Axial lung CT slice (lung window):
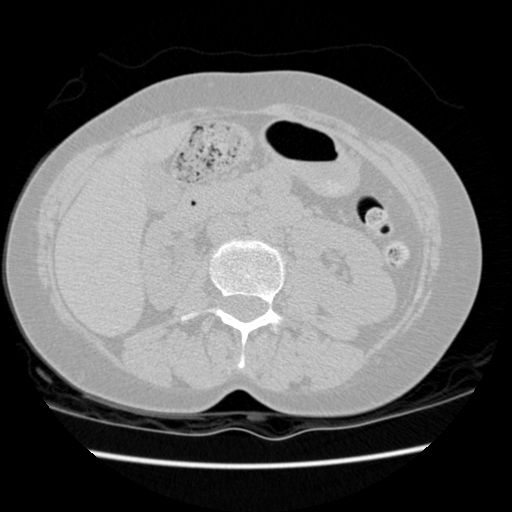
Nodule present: no